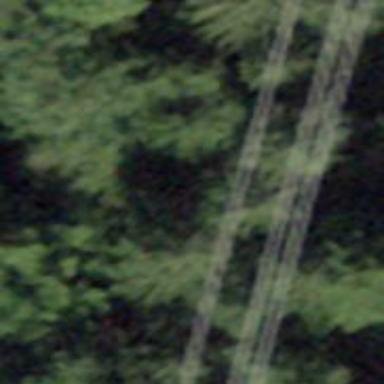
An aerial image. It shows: Railway switch.